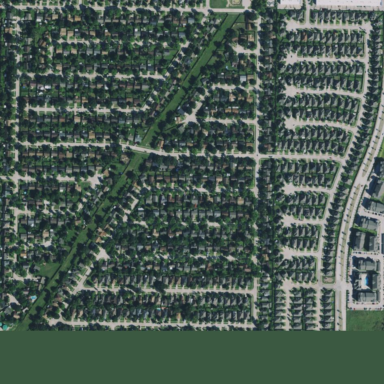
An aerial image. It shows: Single-family residential area.